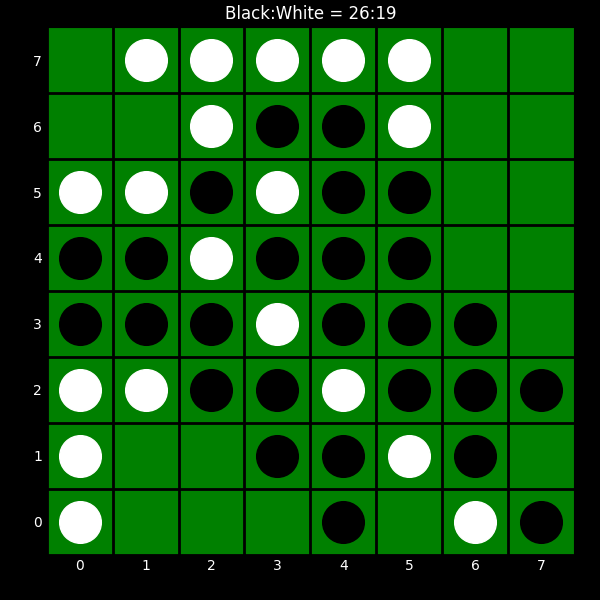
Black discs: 26
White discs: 19